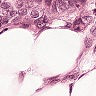
Metastatic tissue present: yes